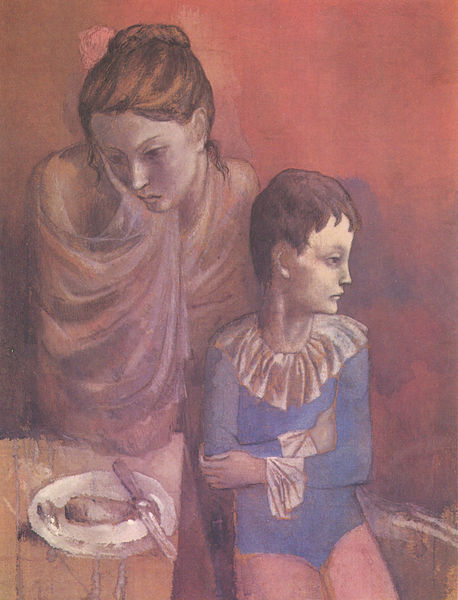
Titel: Betrübte Mutter mit Kind (Gaukler)
Künstler: Pablo Ruiz Picasso
Standort: Stuttgart
Institution: Staatsgalerie
Schlagwörter: blau, hand, schatten, mädchen, sitzen, braun, frau, frisur, haar, licht, mund, nase, ohr, profil, stuhl, tisch, weiss, blick, rot, schleier, tuch, malerei, anzug, wand, augen, blass, falten, knoten, kragen, messer, teller, trauer, hände, porträt, tischtuch, öl, haare, interieur, kind, mutter, tochter, schultern, traurig, beine, dutt, sitz, kostum, moderne, farbe, lila, essen, brot, junge, nachdenklich, rüschen, nachdenken, griff, holztisch, abwenden, haarknoten, knabe, denken, geschirr, zirkus, manschetten, mutter und kind, gedeck, verzweiflung, picasso, wurst, bleich, abgewendet, frühstück, orh, armut, brau, sohn, artist, artisten, spannung, pablo, periode, pablo picasso, pierot, abgesendet, arumut, brotmesser, picasse, rote periode, weigern, weigerung